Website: slack
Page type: payment
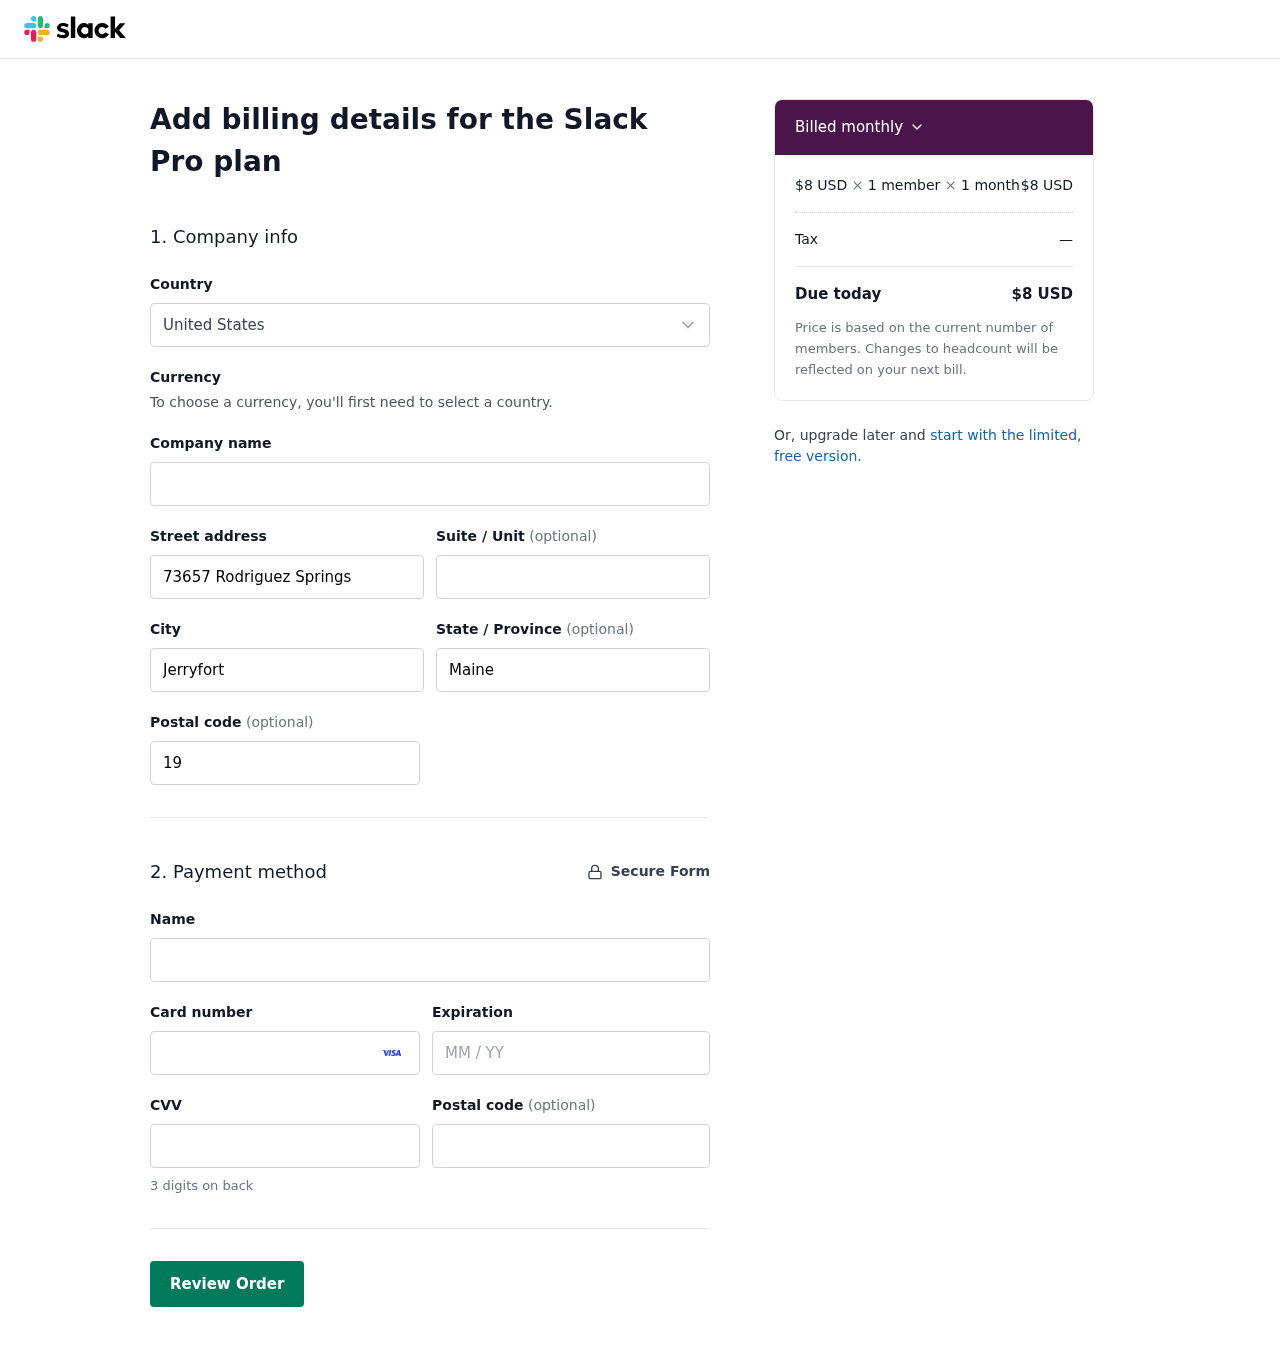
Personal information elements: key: PII_COUNTRY
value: United States
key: PII_STREET
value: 73657 Rodriguez Springs
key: PII_CITY
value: Jerryfort
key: PII_STATE
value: Maine
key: PII_POSTCODE
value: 19743
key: PII_FULLNAME
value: Patrick Lopez
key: PII_CARD_NUMBER
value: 4624 7003 8942 9088
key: PII_CARD_EXPIRY
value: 09/27
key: PII_CARD_CVV
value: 980
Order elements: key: ORDER_PRICE_PER_MEMBER
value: $8 USD
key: ORDER_NUM_MEMBERS
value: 1 member
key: ORDER_NUM_MONTHS
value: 1 month
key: ORDER_SUBTOTAL
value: $8 USD
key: ORDER_TAX
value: —
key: ORDER_TOTAL
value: $8 USD